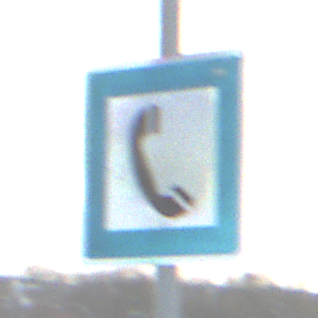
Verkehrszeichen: Fernsprecher
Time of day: SunriseSunset
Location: Outdoor (Nature)
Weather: PartlyCloudy
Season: NotSpecified
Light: Natural